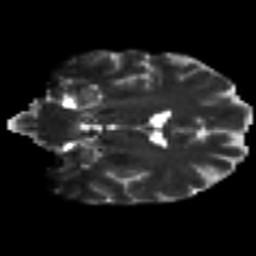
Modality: T2w
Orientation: coronal
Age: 30
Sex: female
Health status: healthy
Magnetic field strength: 3 T
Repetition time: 8.4 s
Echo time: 0.0926 s